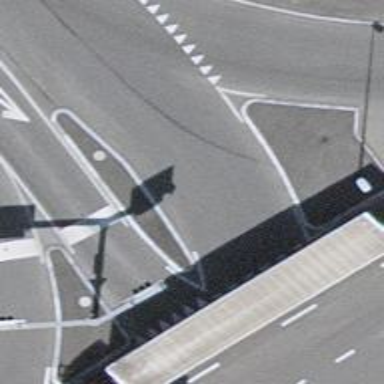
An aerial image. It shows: Road with traffic signals.